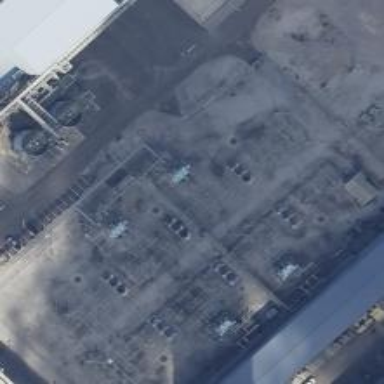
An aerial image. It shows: Switch for power supply.